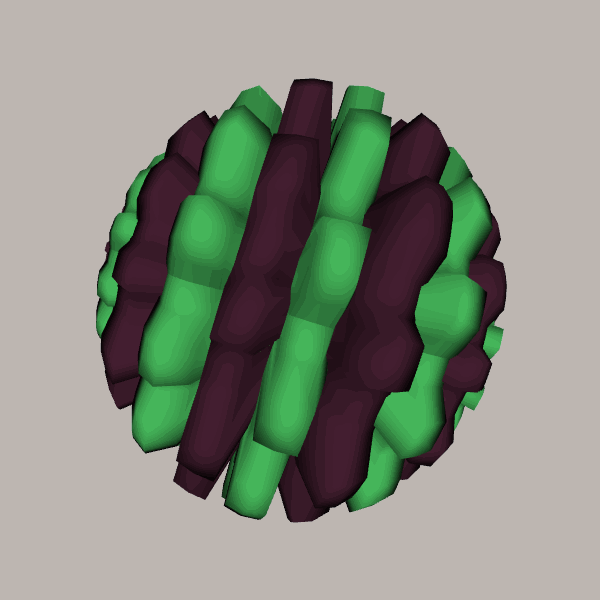
Background: light